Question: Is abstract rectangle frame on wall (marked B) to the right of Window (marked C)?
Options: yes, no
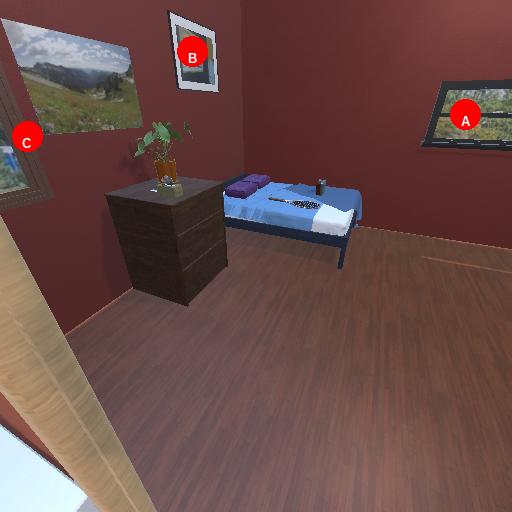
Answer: yes